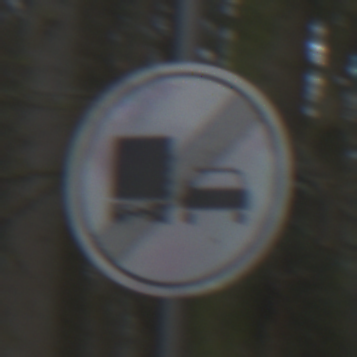
Verkehrszeichen: EndeUeberholverbotKraftfahrzeuge
Umgebung: Outdoor, Nature
Tageszeit: Midday
Wetter: Overcast
Licht: Natural
Jahreszeit: NotSpecified
Kontrast: LowContrast